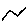
Label: zigzag